You are looking at the wavelet scalogram of a bearing's acceleration signal. Based on the visible evidence, which condition applies: normal, inner_race, outer_race, ball?
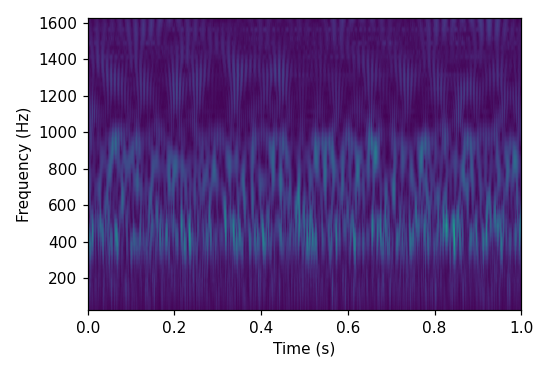
Answer: outer_race